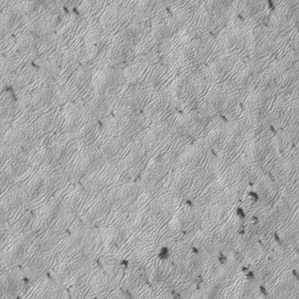
Label: frost